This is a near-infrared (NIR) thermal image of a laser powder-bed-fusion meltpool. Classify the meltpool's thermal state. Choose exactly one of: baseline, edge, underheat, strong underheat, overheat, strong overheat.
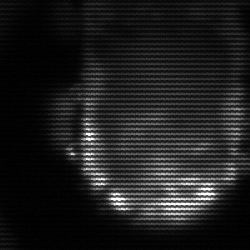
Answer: baseline